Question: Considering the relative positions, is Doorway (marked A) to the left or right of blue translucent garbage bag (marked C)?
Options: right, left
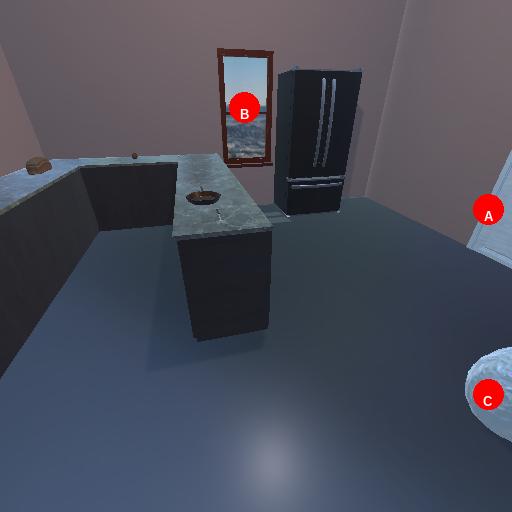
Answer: right